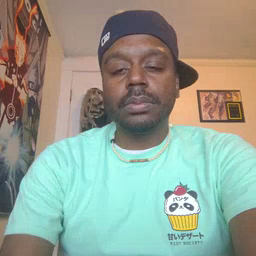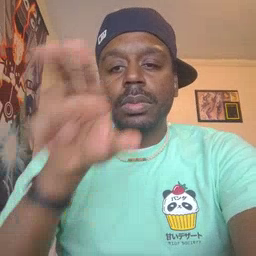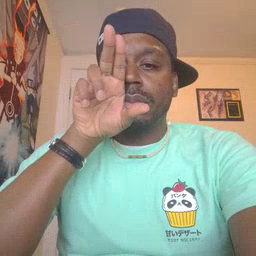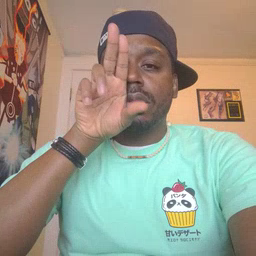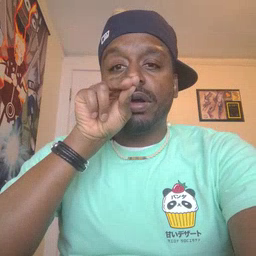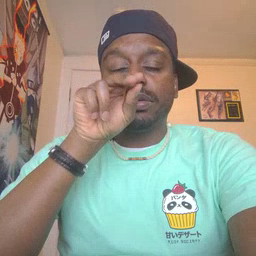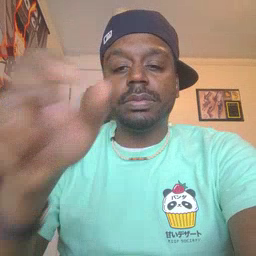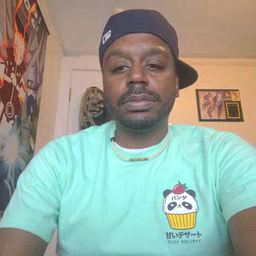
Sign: duck